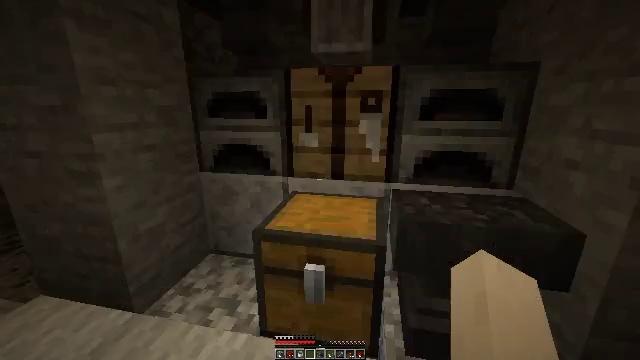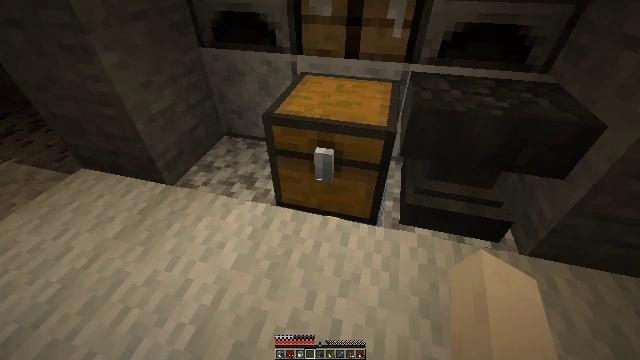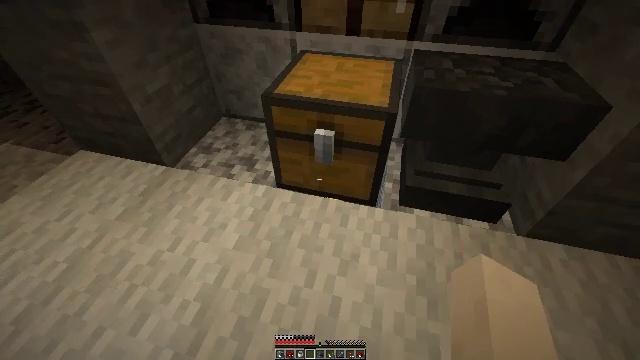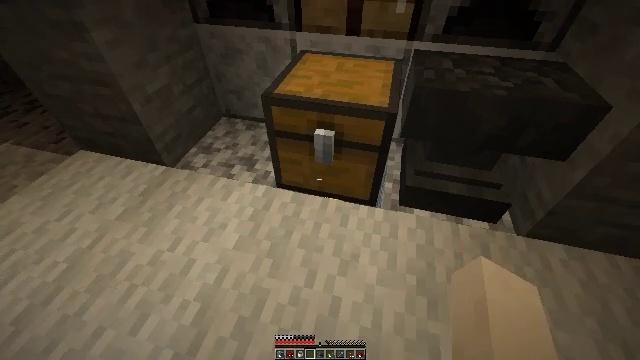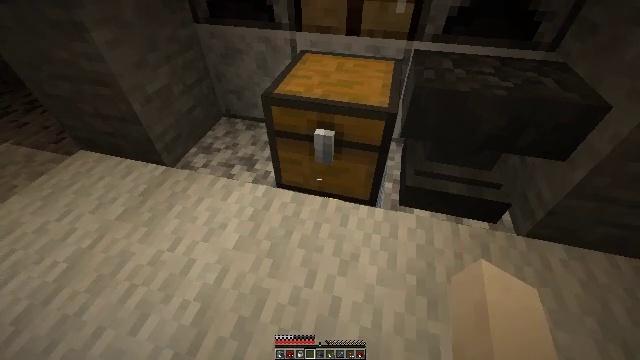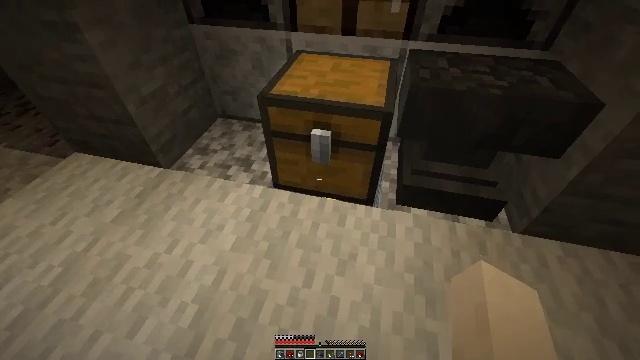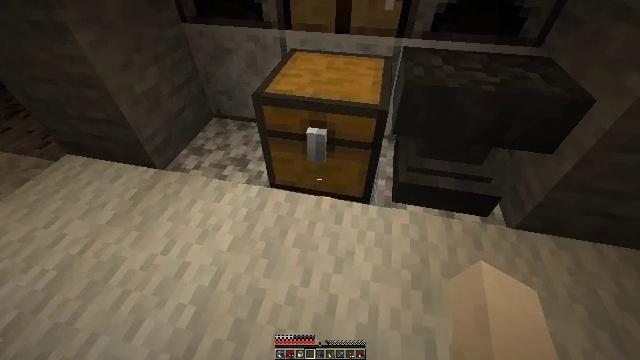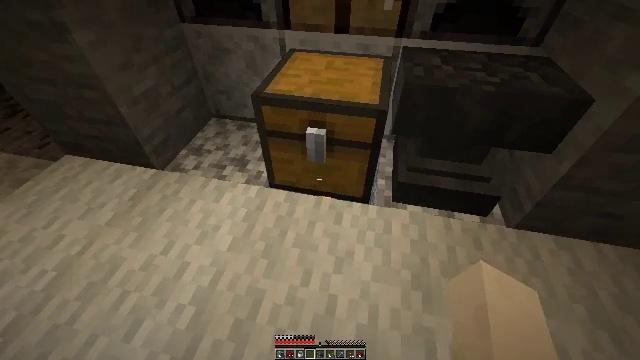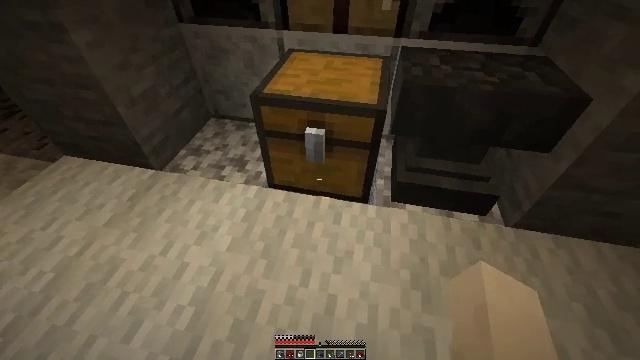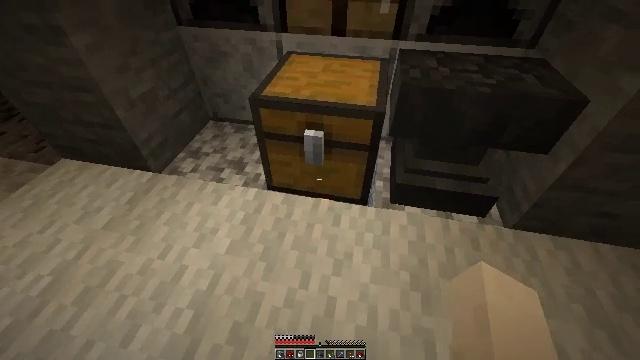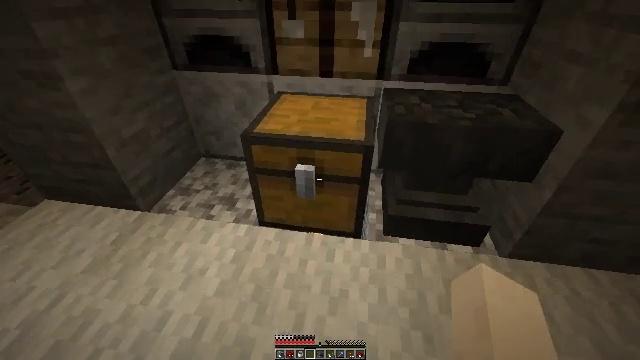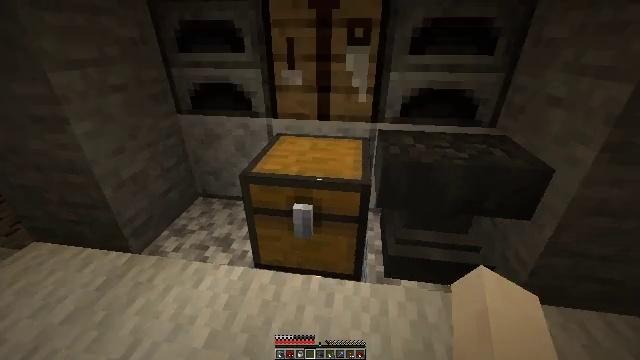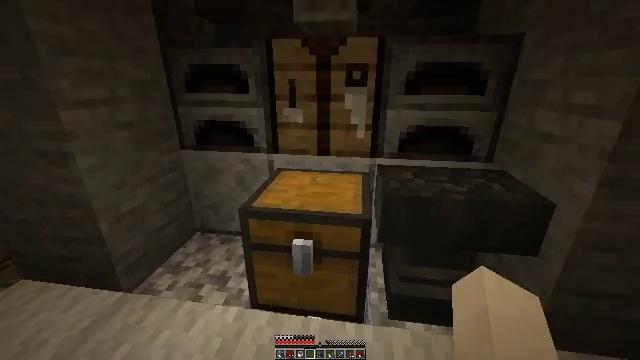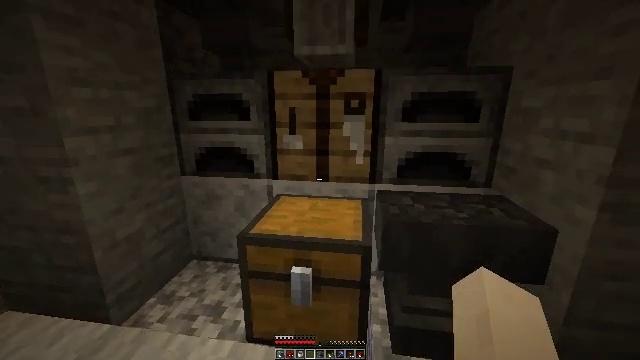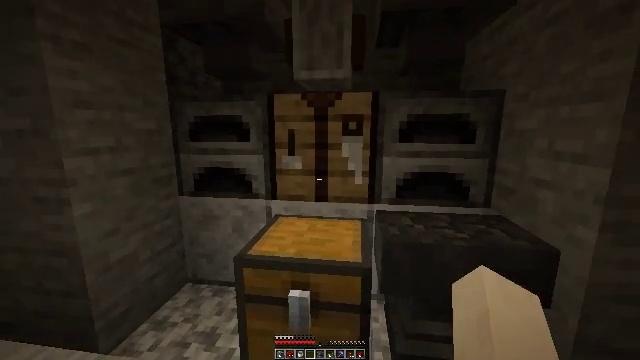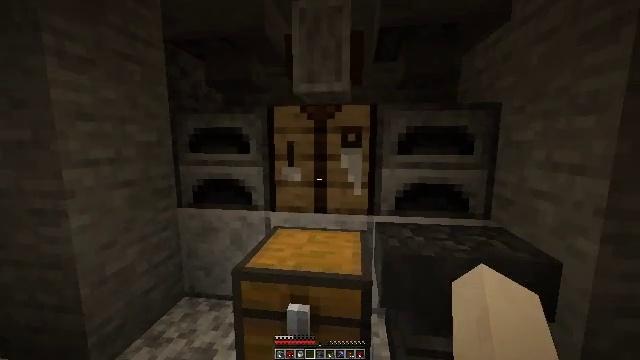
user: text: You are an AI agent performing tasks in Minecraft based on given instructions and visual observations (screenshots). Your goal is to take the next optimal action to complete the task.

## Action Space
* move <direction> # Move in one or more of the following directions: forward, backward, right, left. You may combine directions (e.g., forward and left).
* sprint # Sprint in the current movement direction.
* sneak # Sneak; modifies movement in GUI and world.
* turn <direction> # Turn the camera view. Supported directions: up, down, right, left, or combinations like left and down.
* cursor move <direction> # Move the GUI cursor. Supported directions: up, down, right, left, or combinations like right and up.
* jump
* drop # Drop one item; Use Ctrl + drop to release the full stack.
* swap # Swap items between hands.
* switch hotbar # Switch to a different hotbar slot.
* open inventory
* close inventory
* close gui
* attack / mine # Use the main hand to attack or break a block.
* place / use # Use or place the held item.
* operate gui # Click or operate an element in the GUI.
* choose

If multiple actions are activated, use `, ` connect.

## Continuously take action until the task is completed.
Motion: motion action
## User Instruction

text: Remove the grindstone from its place.
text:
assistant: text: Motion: turn left and down
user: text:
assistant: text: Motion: turn down
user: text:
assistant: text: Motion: no_op
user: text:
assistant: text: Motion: no_op
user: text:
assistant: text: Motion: no_op
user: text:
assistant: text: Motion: turn right
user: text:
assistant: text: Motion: no_op
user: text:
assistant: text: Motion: no_op
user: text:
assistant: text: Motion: no_op
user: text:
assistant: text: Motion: turn right and up
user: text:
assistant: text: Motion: turn up
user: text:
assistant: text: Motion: turn up
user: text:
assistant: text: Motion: turn up
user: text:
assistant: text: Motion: turn up
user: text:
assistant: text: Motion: turn up, use / place
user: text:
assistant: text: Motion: use / place
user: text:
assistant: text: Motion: use / place
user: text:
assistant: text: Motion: use / place
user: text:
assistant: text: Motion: use / place
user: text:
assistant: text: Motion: no_op
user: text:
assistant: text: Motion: turn up
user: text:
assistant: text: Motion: no_op
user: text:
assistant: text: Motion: no_op
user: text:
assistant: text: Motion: no_op
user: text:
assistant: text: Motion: no_op
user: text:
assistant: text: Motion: no_op
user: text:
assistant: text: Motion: no_op
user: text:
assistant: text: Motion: turn right and up
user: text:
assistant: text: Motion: turn right
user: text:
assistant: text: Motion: no_op